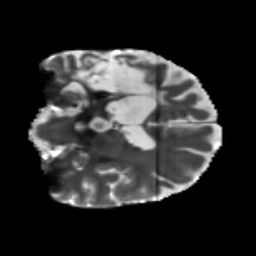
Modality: T2w
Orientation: coronal
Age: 46
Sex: male
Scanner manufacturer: siemens
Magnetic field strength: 3 T
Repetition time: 5.47 s
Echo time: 0.0854 s